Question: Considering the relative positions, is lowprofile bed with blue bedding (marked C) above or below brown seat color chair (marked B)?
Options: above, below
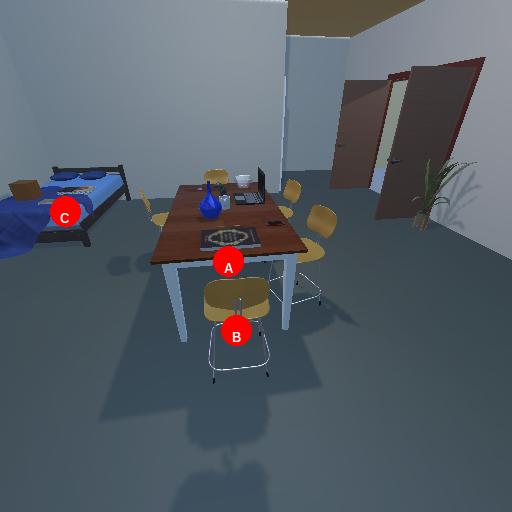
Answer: above